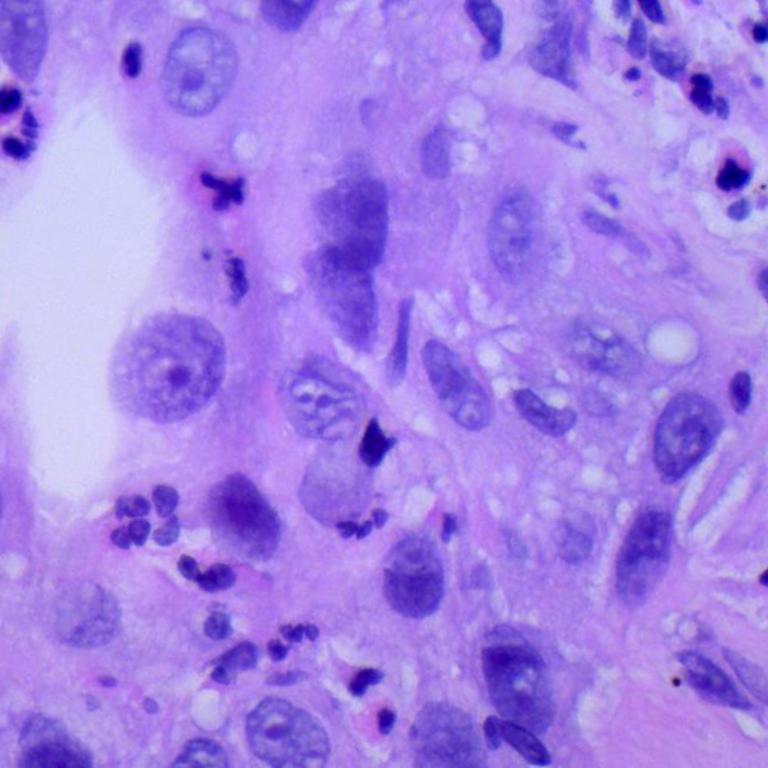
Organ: lung
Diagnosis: squamous carcinomas